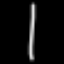
Label: line